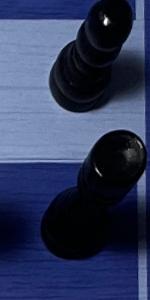
Label: Rook_Black